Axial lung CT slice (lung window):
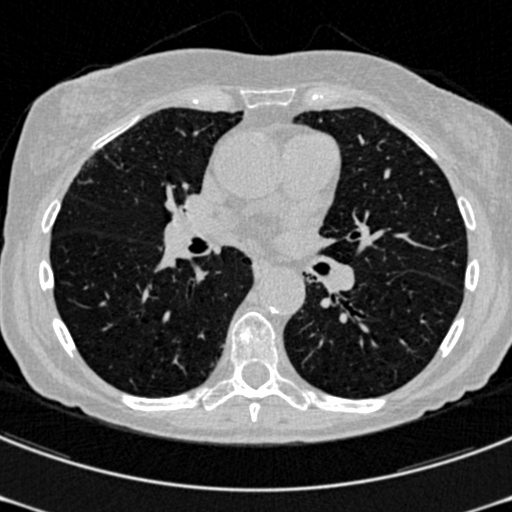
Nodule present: no